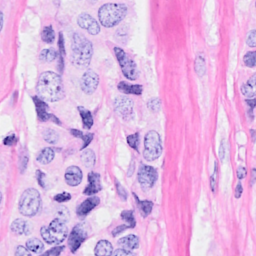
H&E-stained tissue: Breast